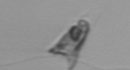
Label: Chrysochromulina_lanceolata